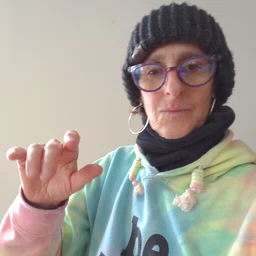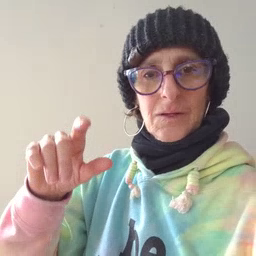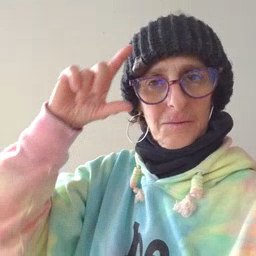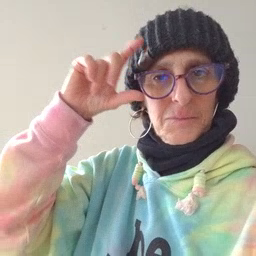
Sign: moon